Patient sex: F
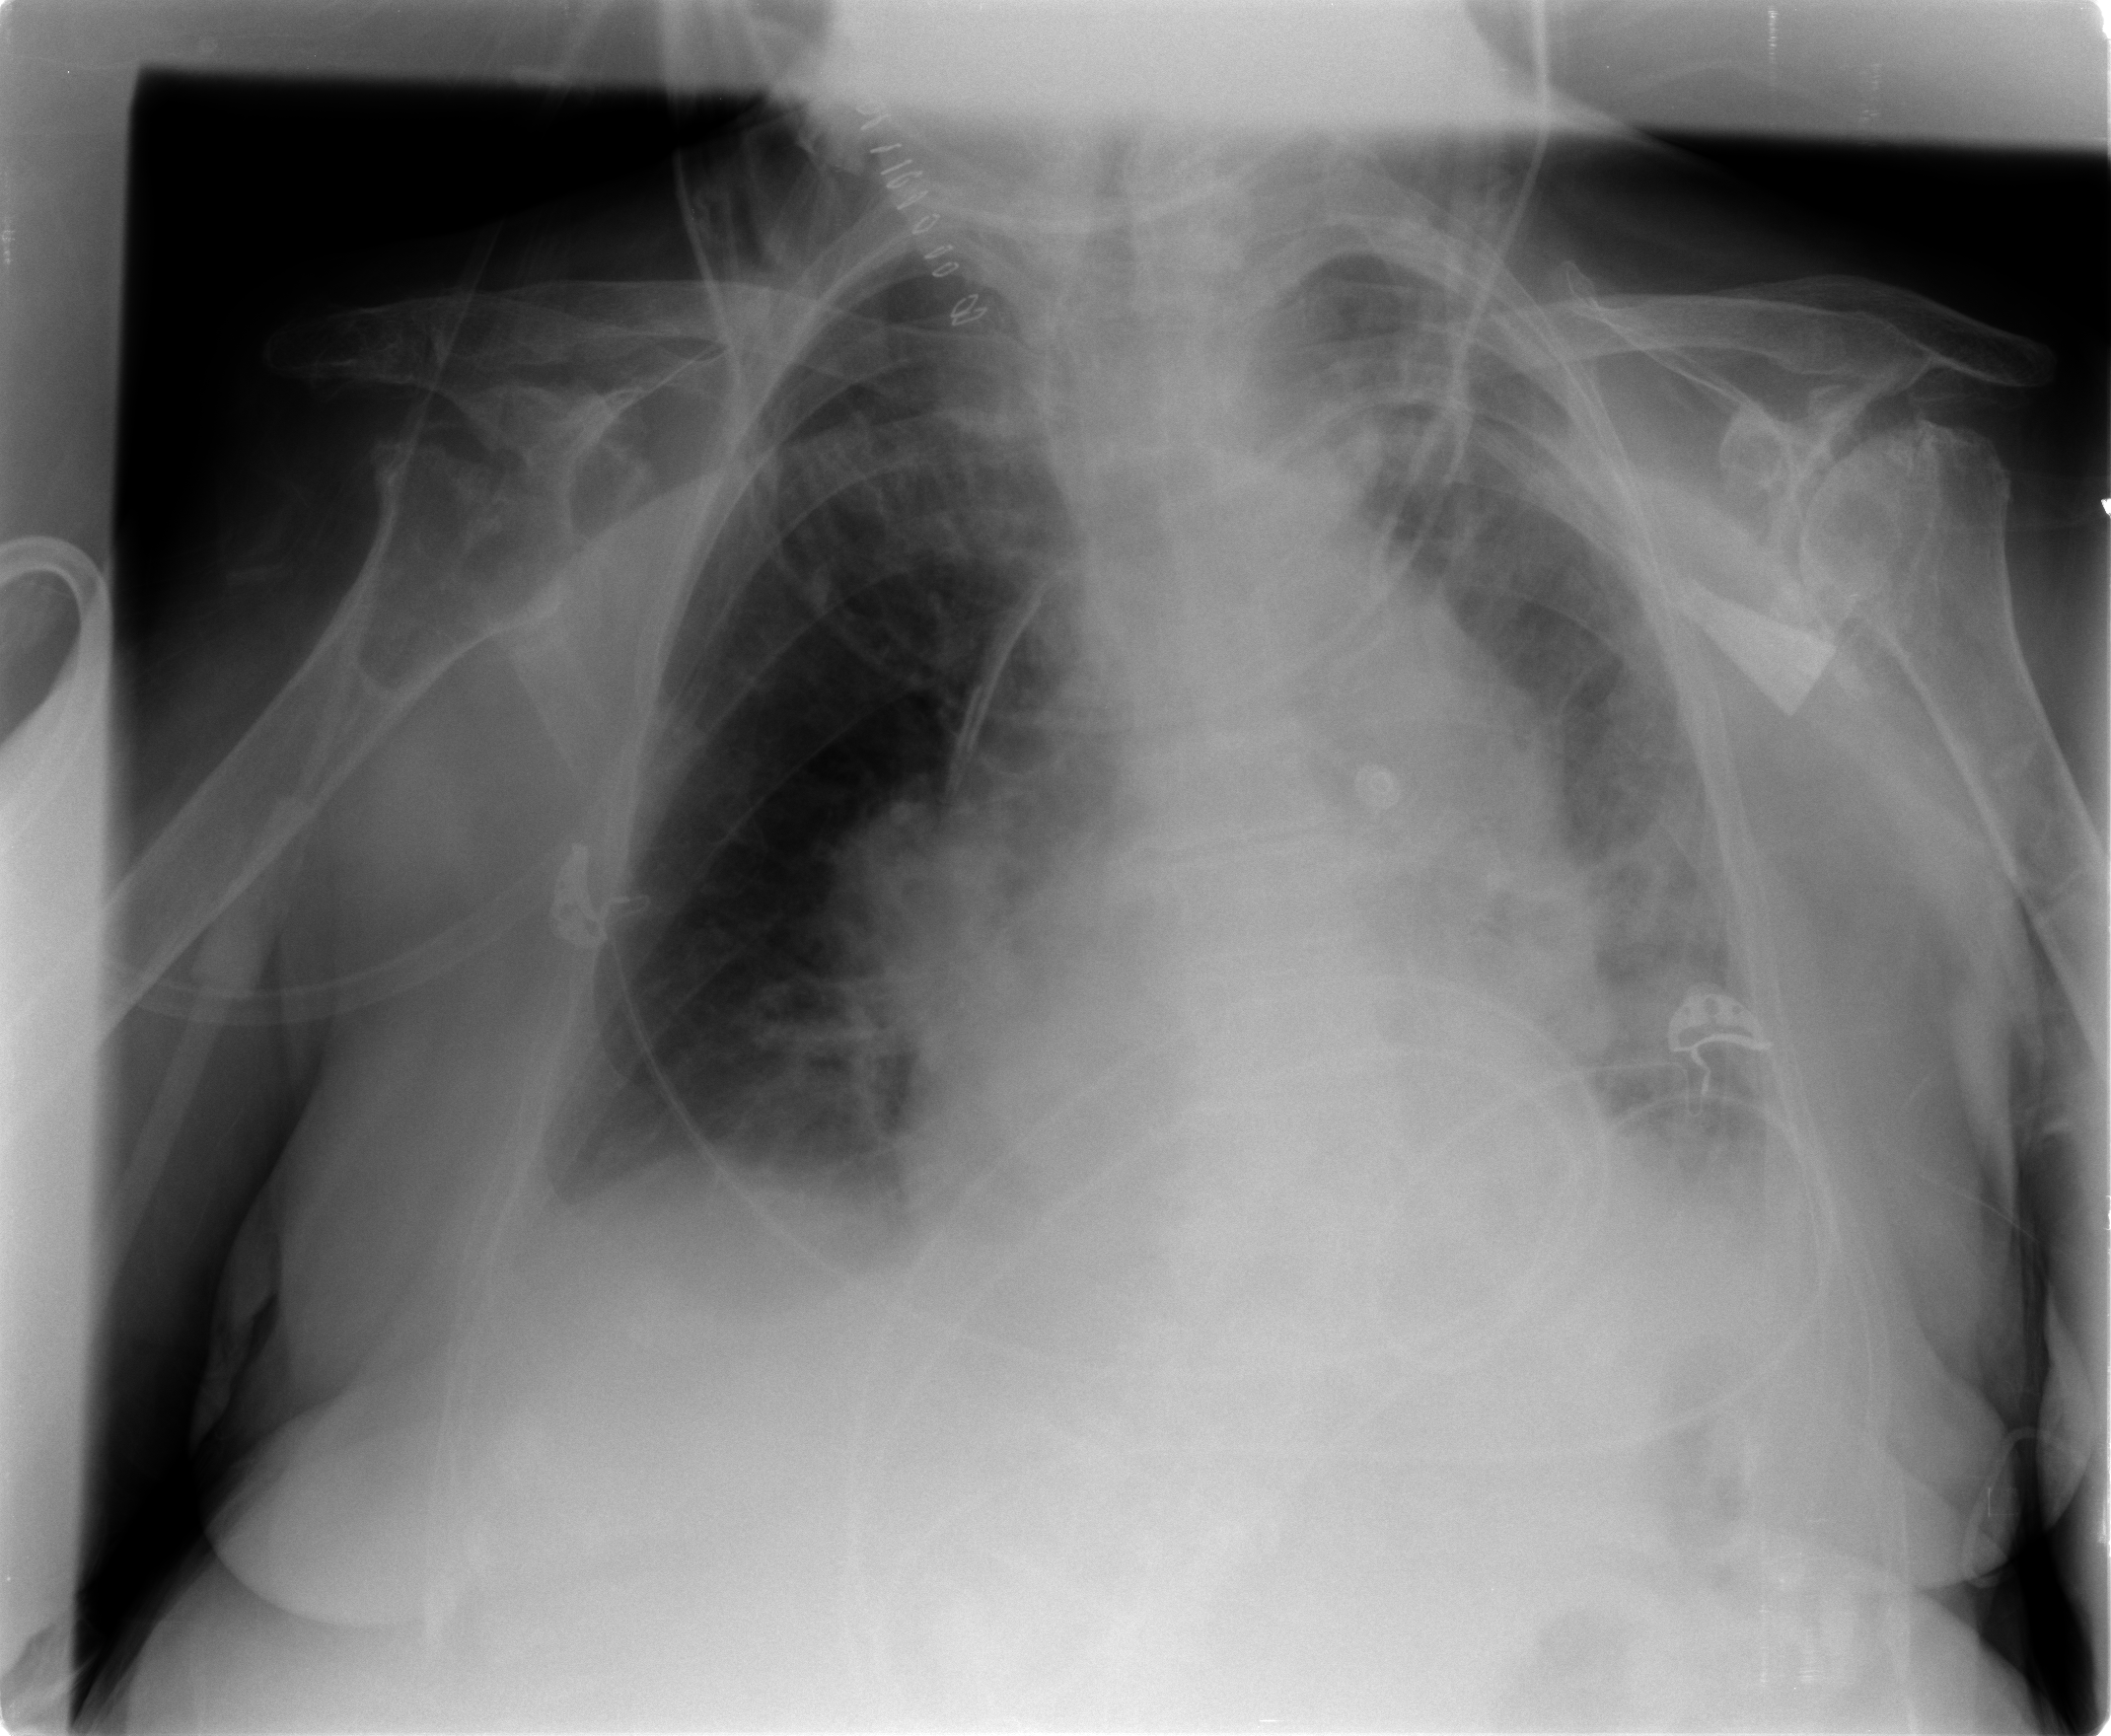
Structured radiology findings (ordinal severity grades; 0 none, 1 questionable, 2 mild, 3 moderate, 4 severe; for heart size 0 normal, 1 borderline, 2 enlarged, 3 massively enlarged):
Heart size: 2
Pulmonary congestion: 2
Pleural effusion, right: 1
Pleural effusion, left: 2
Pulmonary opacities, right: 2
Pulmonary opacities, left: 2
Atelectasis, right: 2
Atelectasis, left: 3